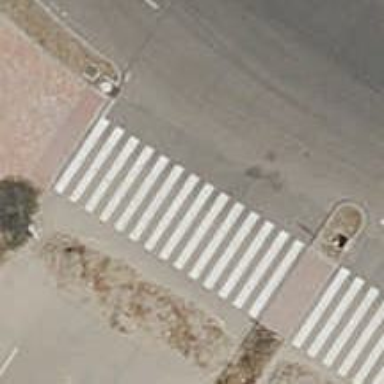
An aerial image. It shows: Uncontrolled road crossing.